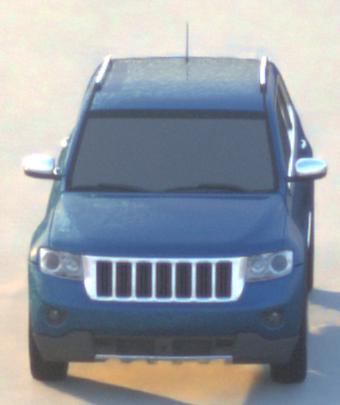
Make: Jeep
Model: Grand Cherokee
Detailed model: WK2
Model produced from: 2010
Model produced until: 2021
Doors: 5
Color: blue
Road condition: dry road
Daytime: sunrise or sunset
Contrast: medium contrast